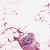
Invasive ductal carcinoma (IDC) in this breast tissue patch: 0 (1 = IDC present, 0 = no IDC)